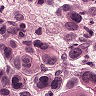
Metastatic tissue present: yes